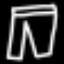
Label: pants